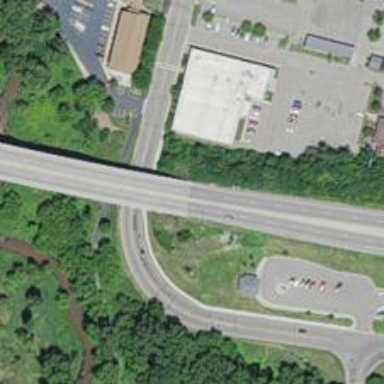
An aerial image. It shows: Trunk highway.